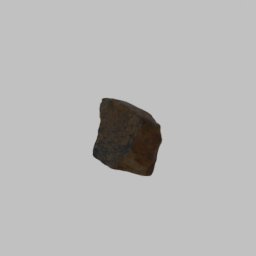
Label: nature